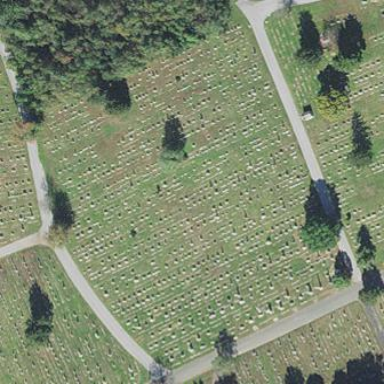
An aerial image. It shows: Sector in the cemetery.